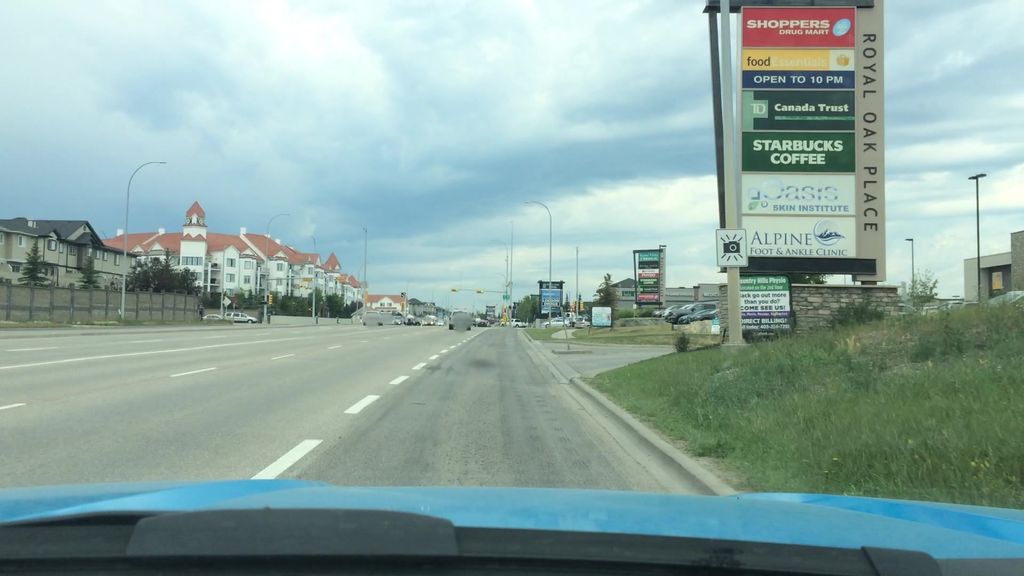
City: calgary